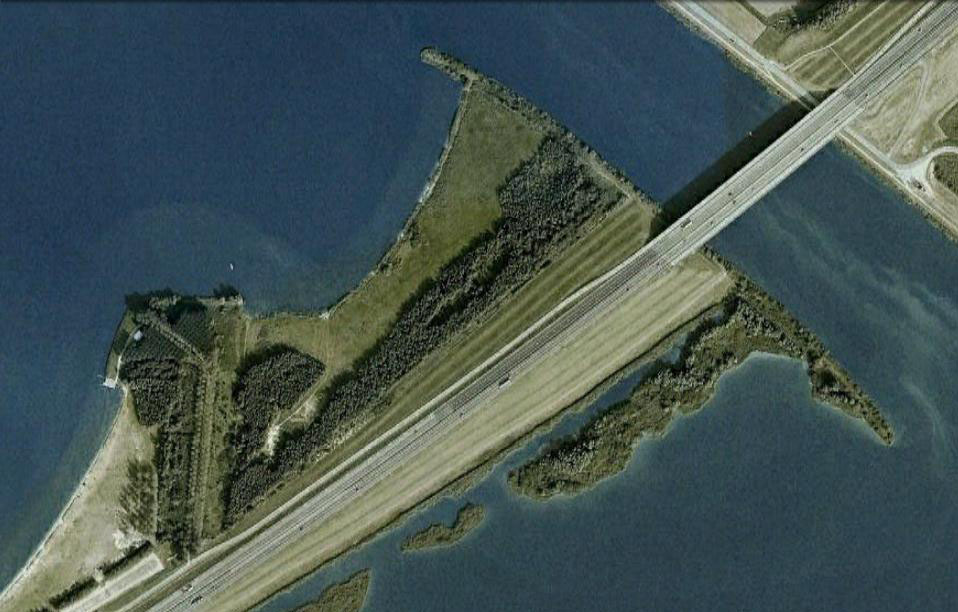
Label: Bridge